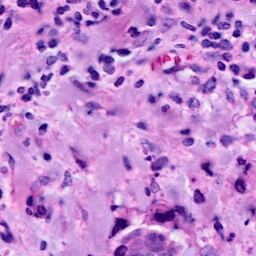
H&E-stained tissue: Breast